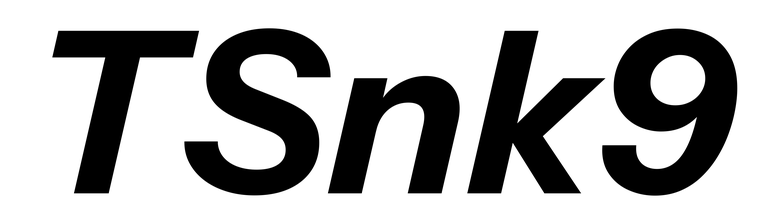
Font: InstrumentSans-Italic_Bold_Italic